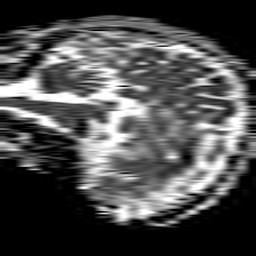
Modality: ADC
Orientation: sagittal
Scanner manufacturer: philips
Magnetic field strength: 1.5 T
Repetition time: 4.6 s
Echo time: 0.08517 s